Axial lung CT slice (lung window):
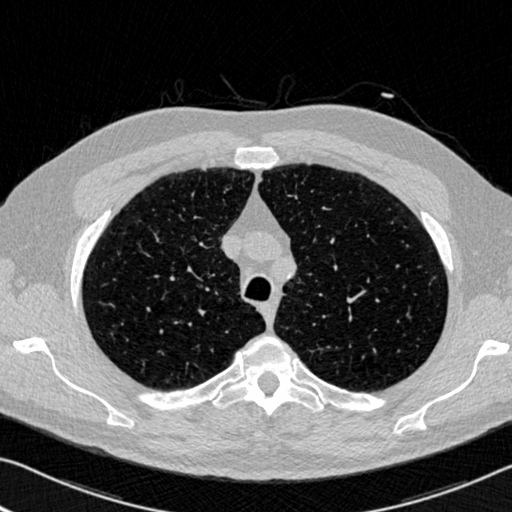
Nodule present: no